Question: I've encountered the same issue twice. As soon as I try to upgrade the spring boot maven plugin version to something greater than 1.0.1 release the application does not stop on any of the debug breakpoints.
During the development we identified the problem and we had to fallback to 1.0.1 while being on Spring Boot parent 1.1.9 What are the risks of such decision I can only guess.
'''
<build>
<plugins>
<plugin>
<groupId>org.springframework.boot</groupId>
<artifactId>spring-boot-maven-plugin</artifactId>
<version>1.1.9.RELEASE</version>
<!-- <version>1.0.1.RELEASE</version> works flawlessly-->
</plugin>
</plugins>
</build>
'''
<URL> - this link never helped. The application just hangs waiting infinitely.
There is a workaround if you are running in default profile just by debugging the application class, but hey I can't configure anything else in this case.
Screenshot demonstrating how the debugger failed to stop on the very first breakpoint and application started instead.

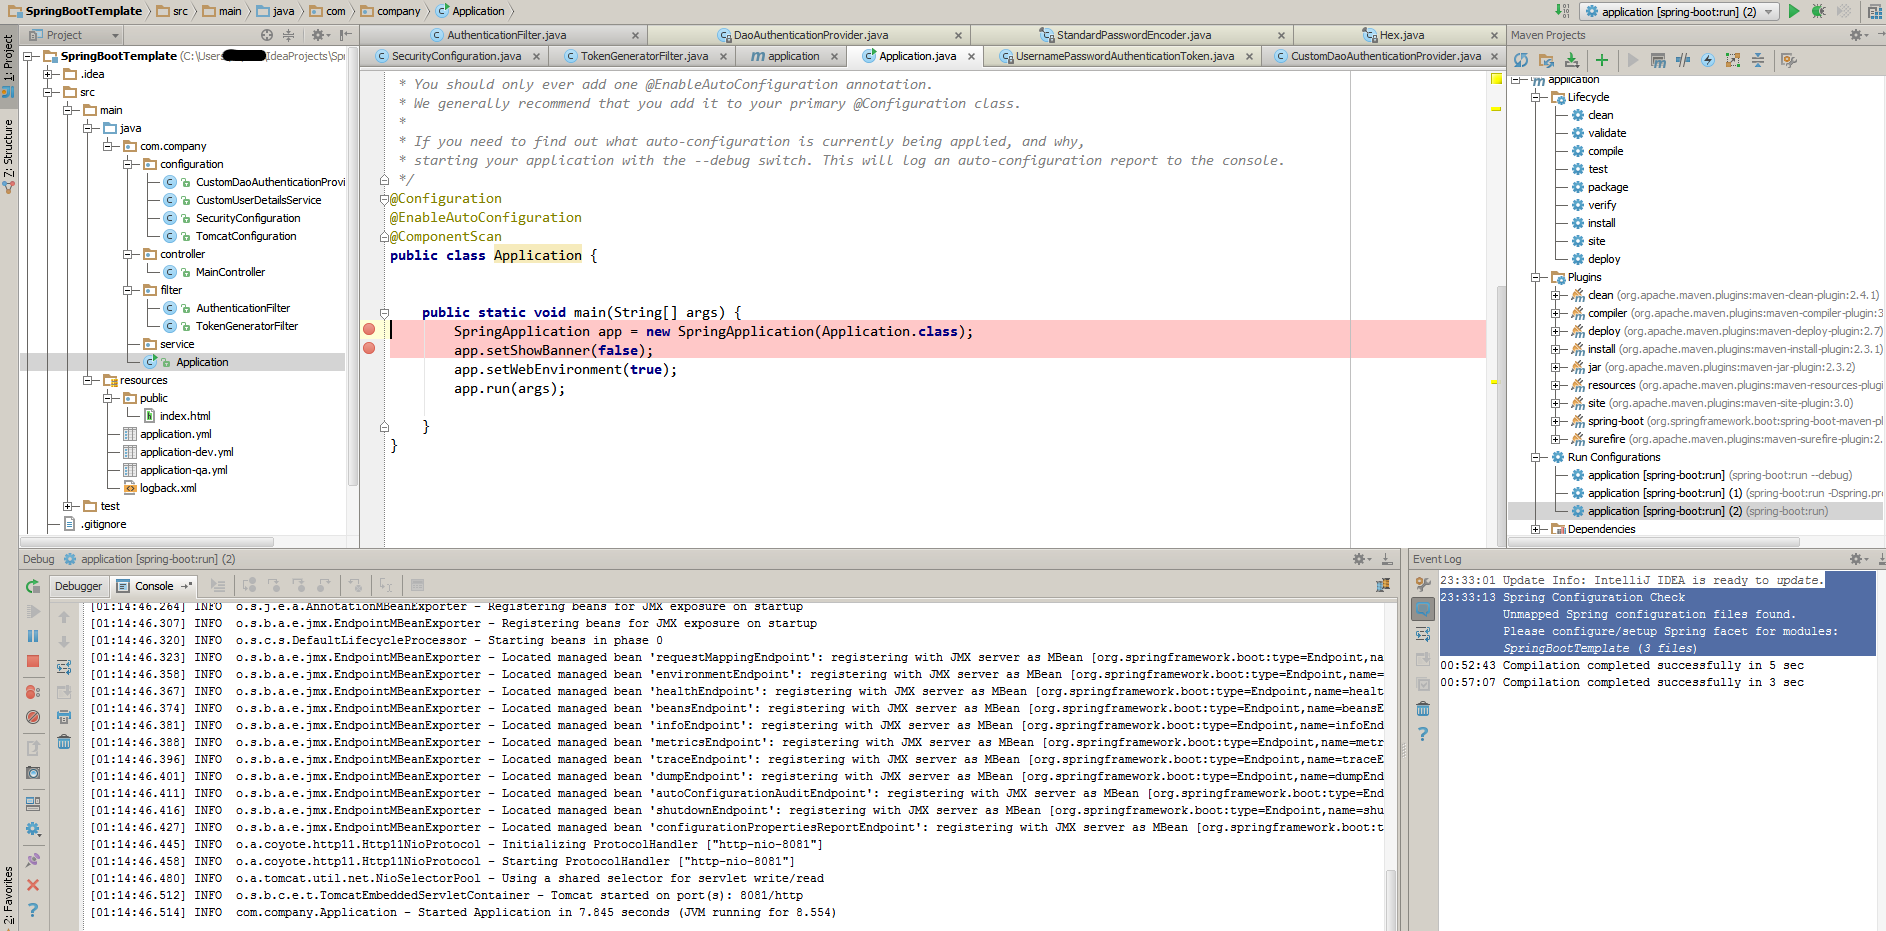
Answer: The goal spring-boot:run forks java process and your application is started in the other one then your debugger is attached. You have to use that page <URL> to setup correct debugging parameters for forked process and then use IntelliJ's feature "Remote Debug".